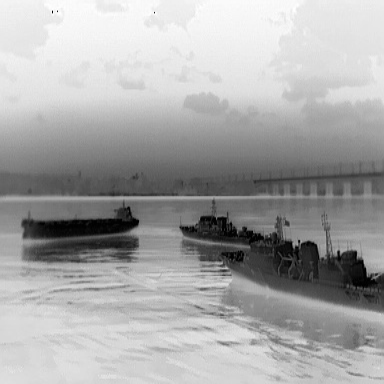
There are two warships in the infrared image.